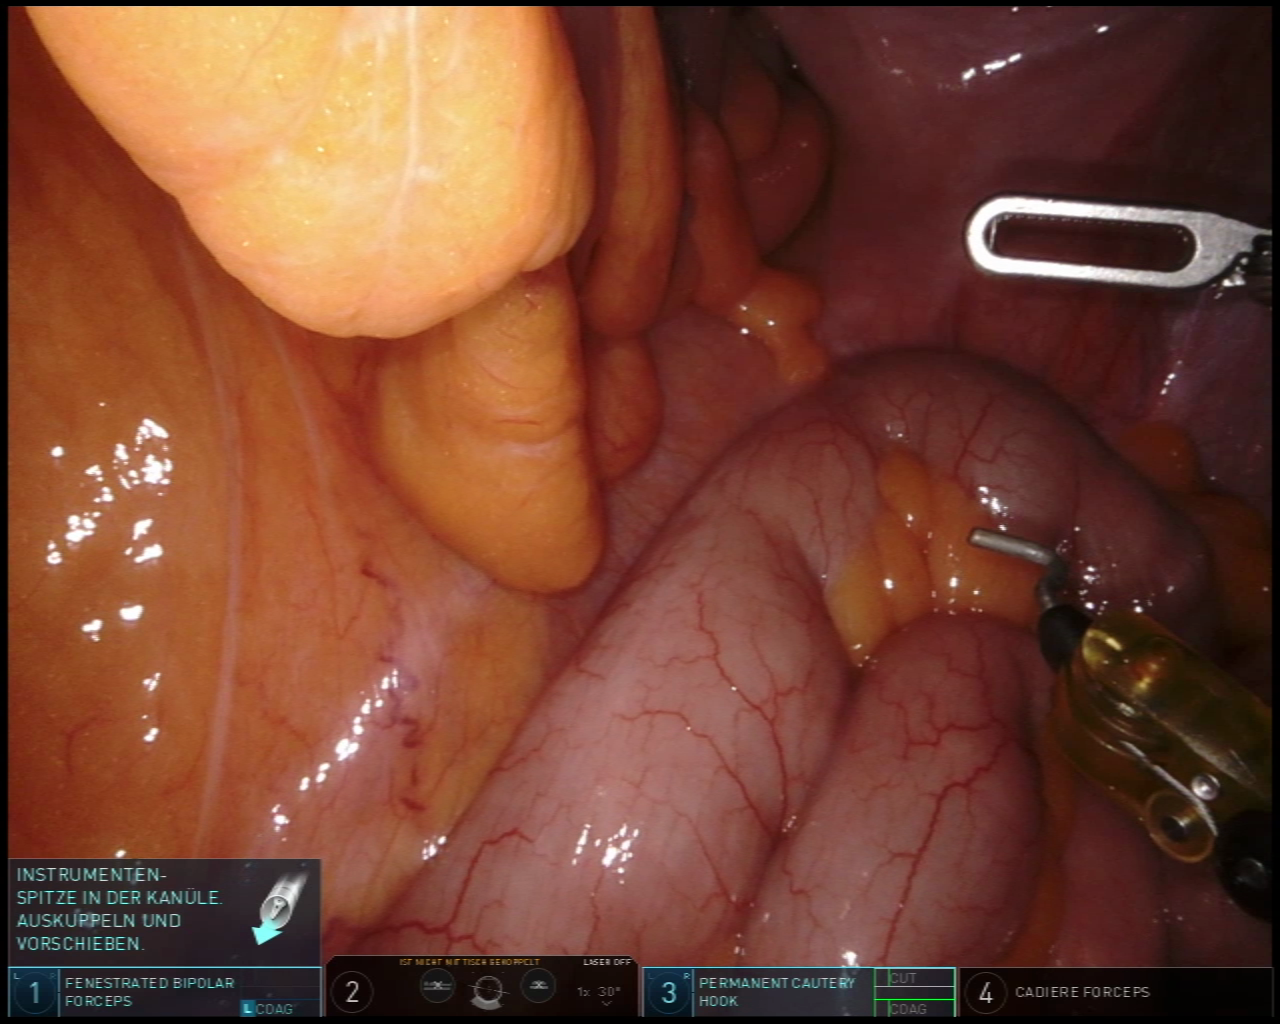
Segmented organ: colon
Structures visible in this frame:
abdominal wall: yes
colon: yes
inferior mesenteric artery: no
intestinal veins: no
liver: no
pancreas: no
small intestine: yes
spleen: no
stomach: no
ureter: no
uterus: no
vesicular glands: no